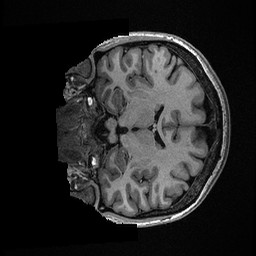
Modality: T1w
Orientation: coronal
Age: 43
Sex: female
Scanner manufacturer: ge
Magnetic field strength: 3 T
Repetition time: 0.006952 s
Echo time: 0.00292 s